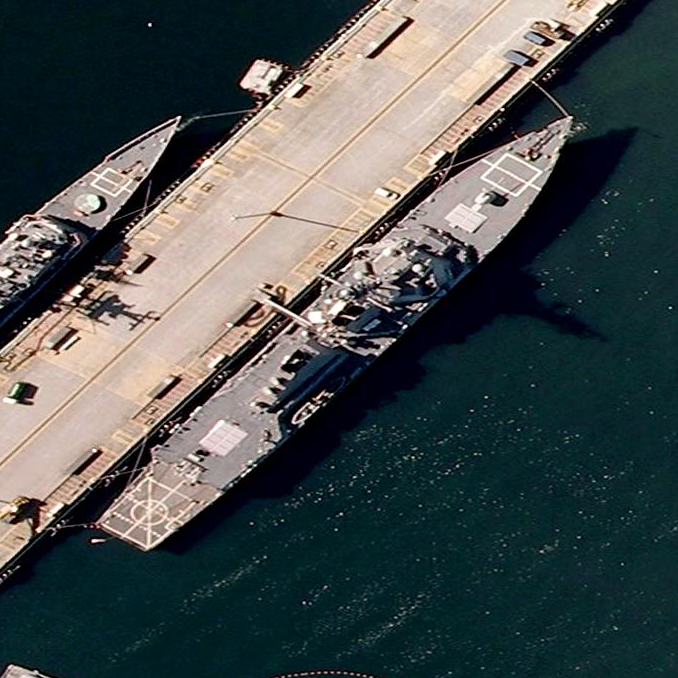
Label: Arleigh_Burke-class_destroyer